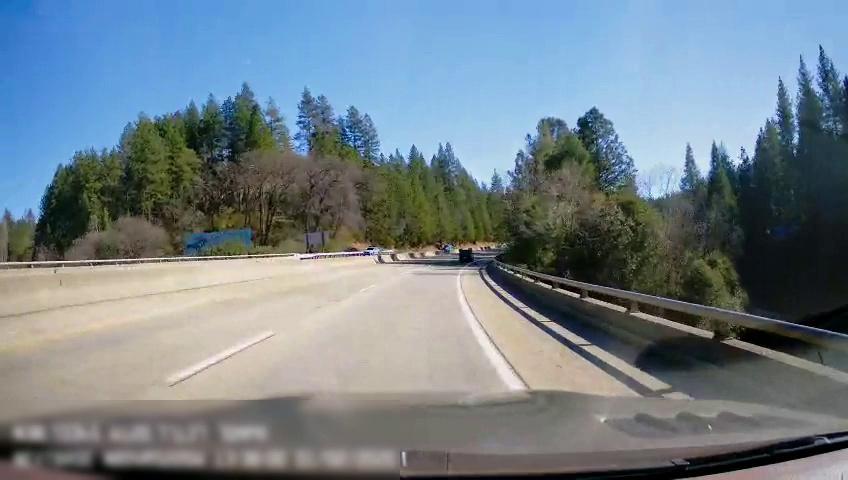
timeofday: Day
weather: Sunny
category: Drivable Space
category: Vehicles | Car
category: Vehicles | Car
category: Lanes | Current Lane
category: Lanes | Current Lane
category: Lanes | Alternate Lane